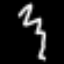
Label: squiggle